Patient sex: M
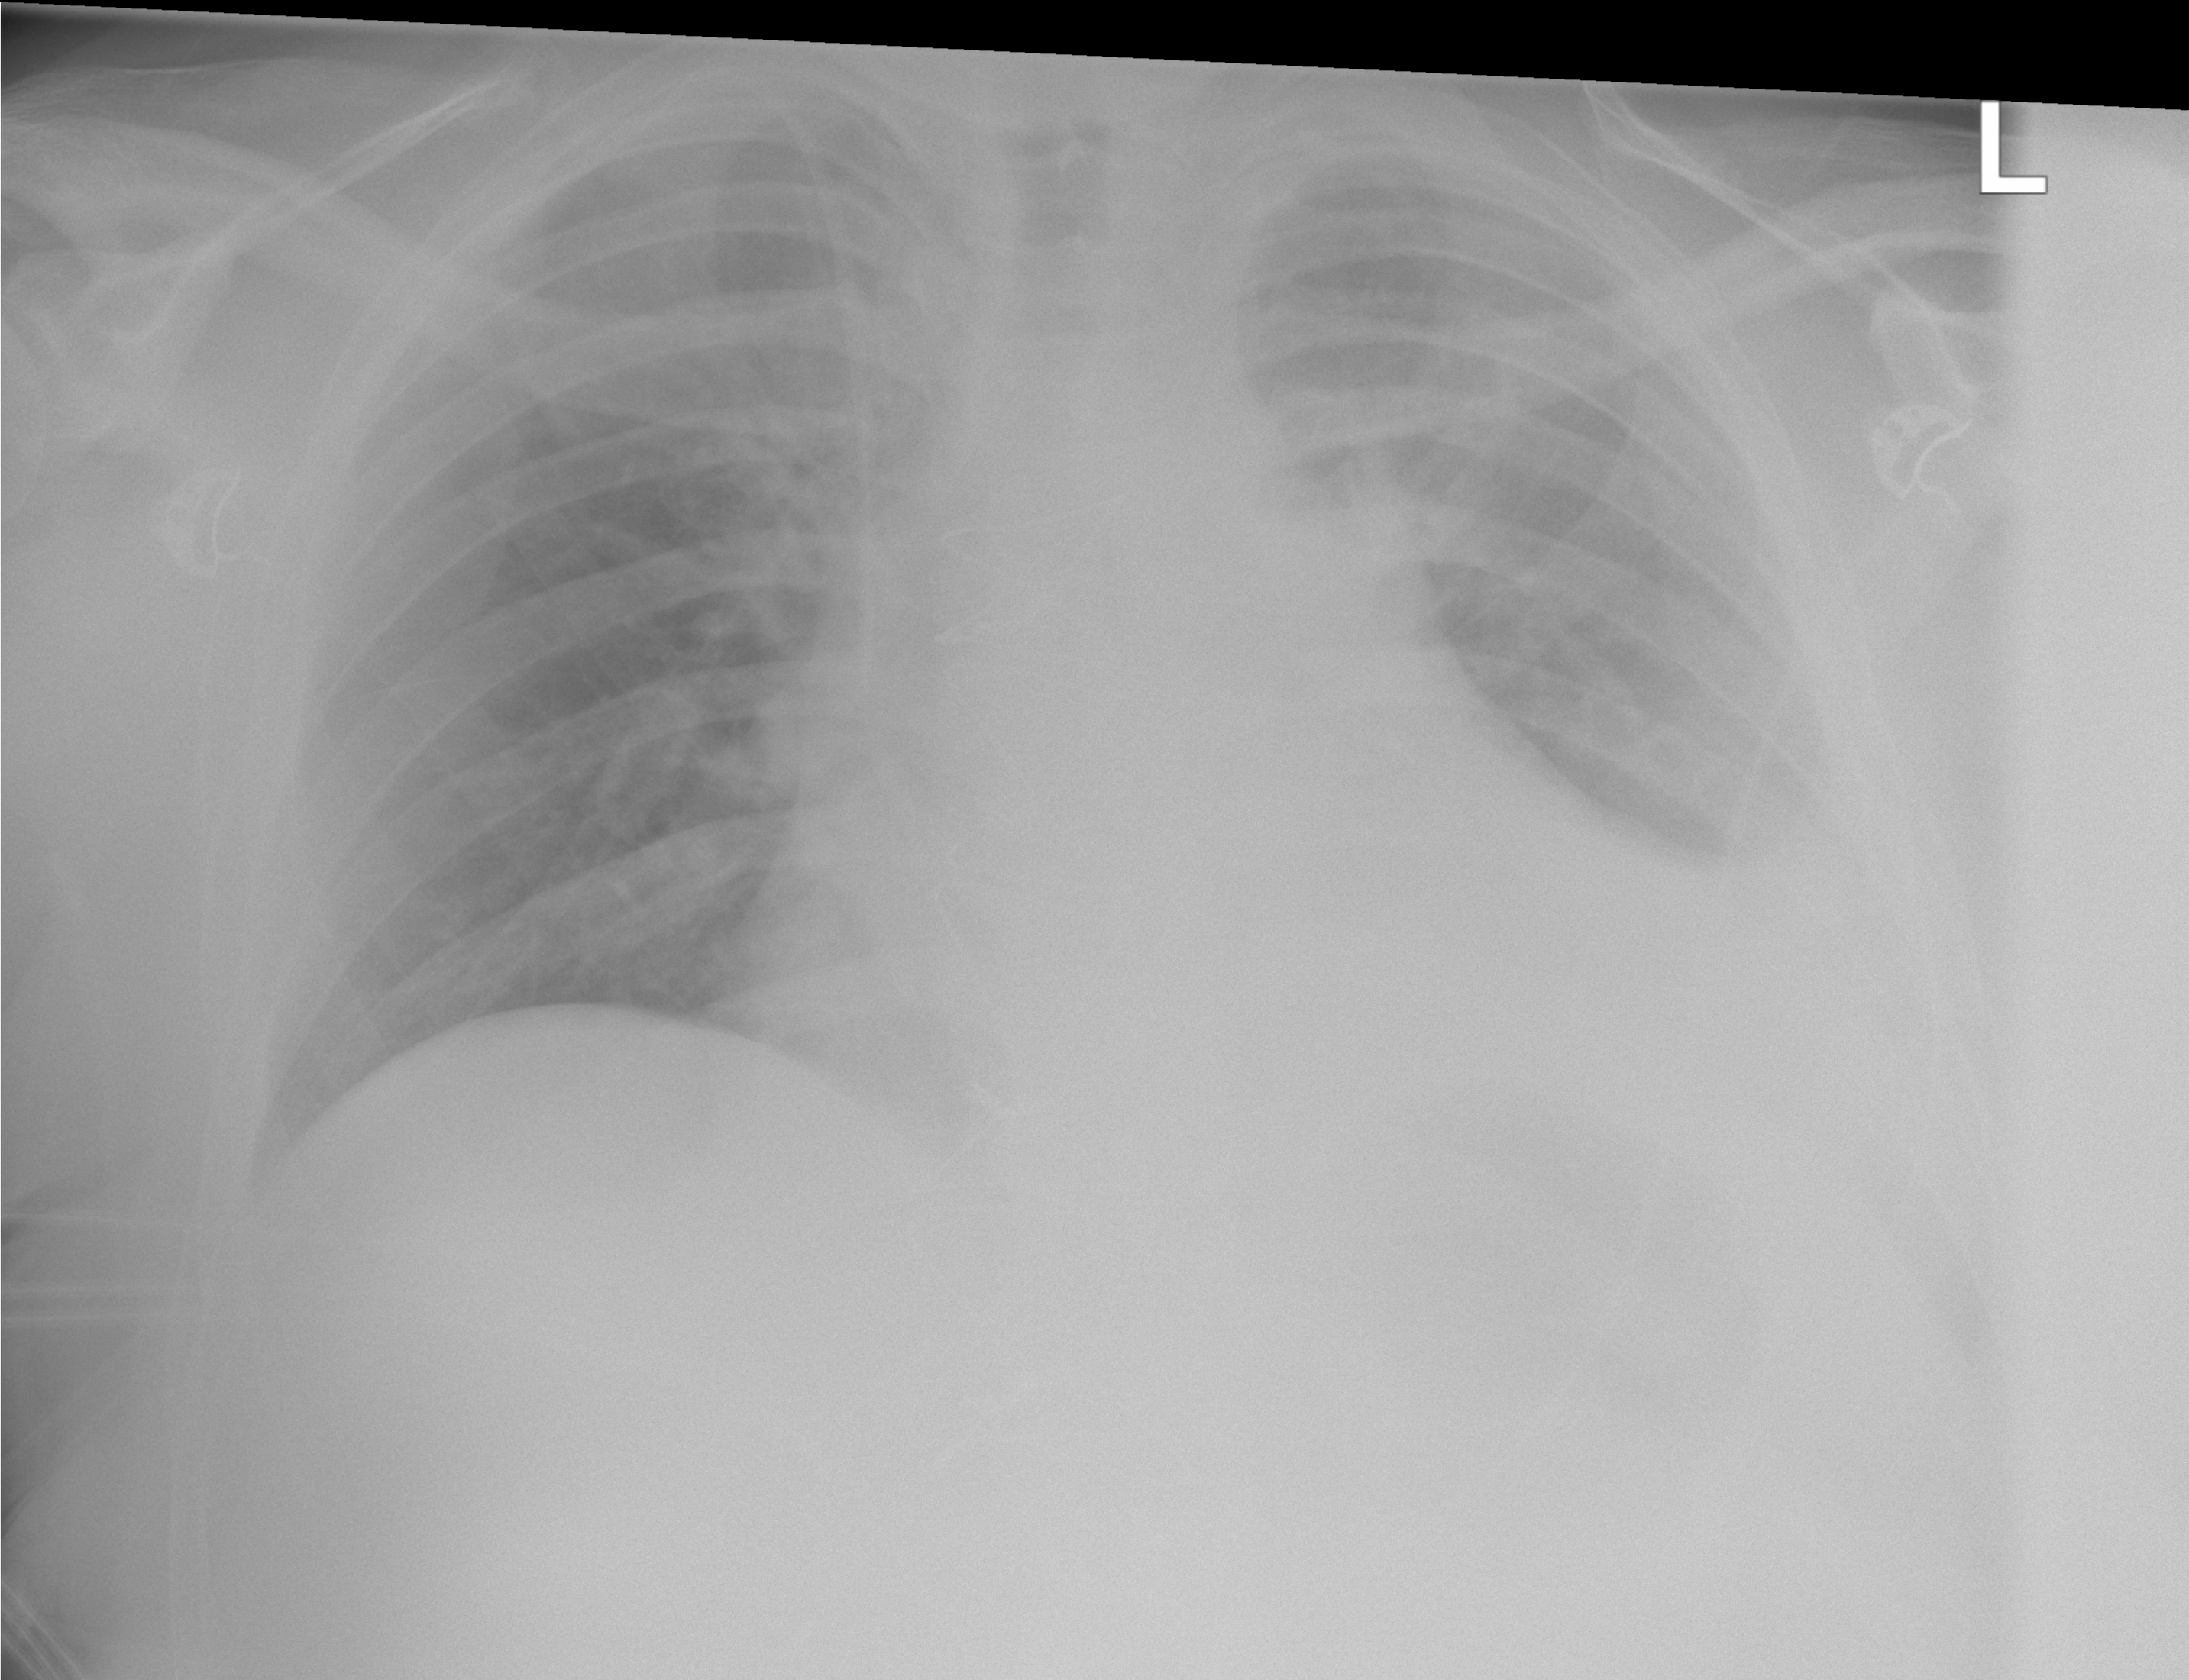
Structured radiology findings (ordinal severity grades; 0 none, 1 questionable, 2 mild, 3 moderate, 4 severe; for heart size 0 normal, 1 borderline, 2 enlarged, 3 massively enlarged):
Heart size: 2
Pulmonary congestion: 2
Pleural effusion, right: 0
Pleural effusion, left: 3
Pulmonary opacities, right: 0
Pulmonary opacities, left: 0
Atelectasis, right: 0
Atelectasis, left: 3